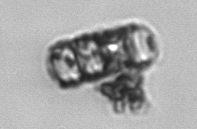
Label: Paralia_sulcata